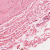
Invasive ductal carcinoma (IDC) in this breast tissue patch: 0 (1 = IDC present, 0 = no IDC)